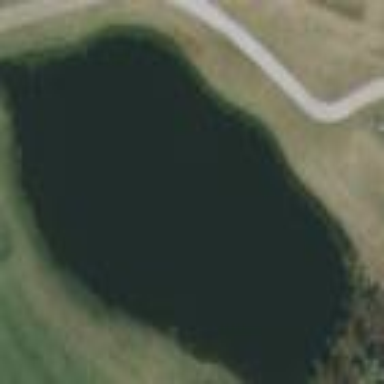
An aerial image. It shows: Scenic view of water hazard on golf course. The natural water feature adds beauty to the landscape.